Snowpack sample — Loveland Pass, Silver Plume, Colorado, USA (2/11/26, 12:00 PM MST)
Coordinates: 39.663, -105.886
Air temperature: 35 °F
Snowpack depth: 82 cm
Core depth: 10 cm
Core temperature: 15.8 °F
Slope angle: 13°, slope face: 12°
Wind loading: high
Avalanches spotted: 1
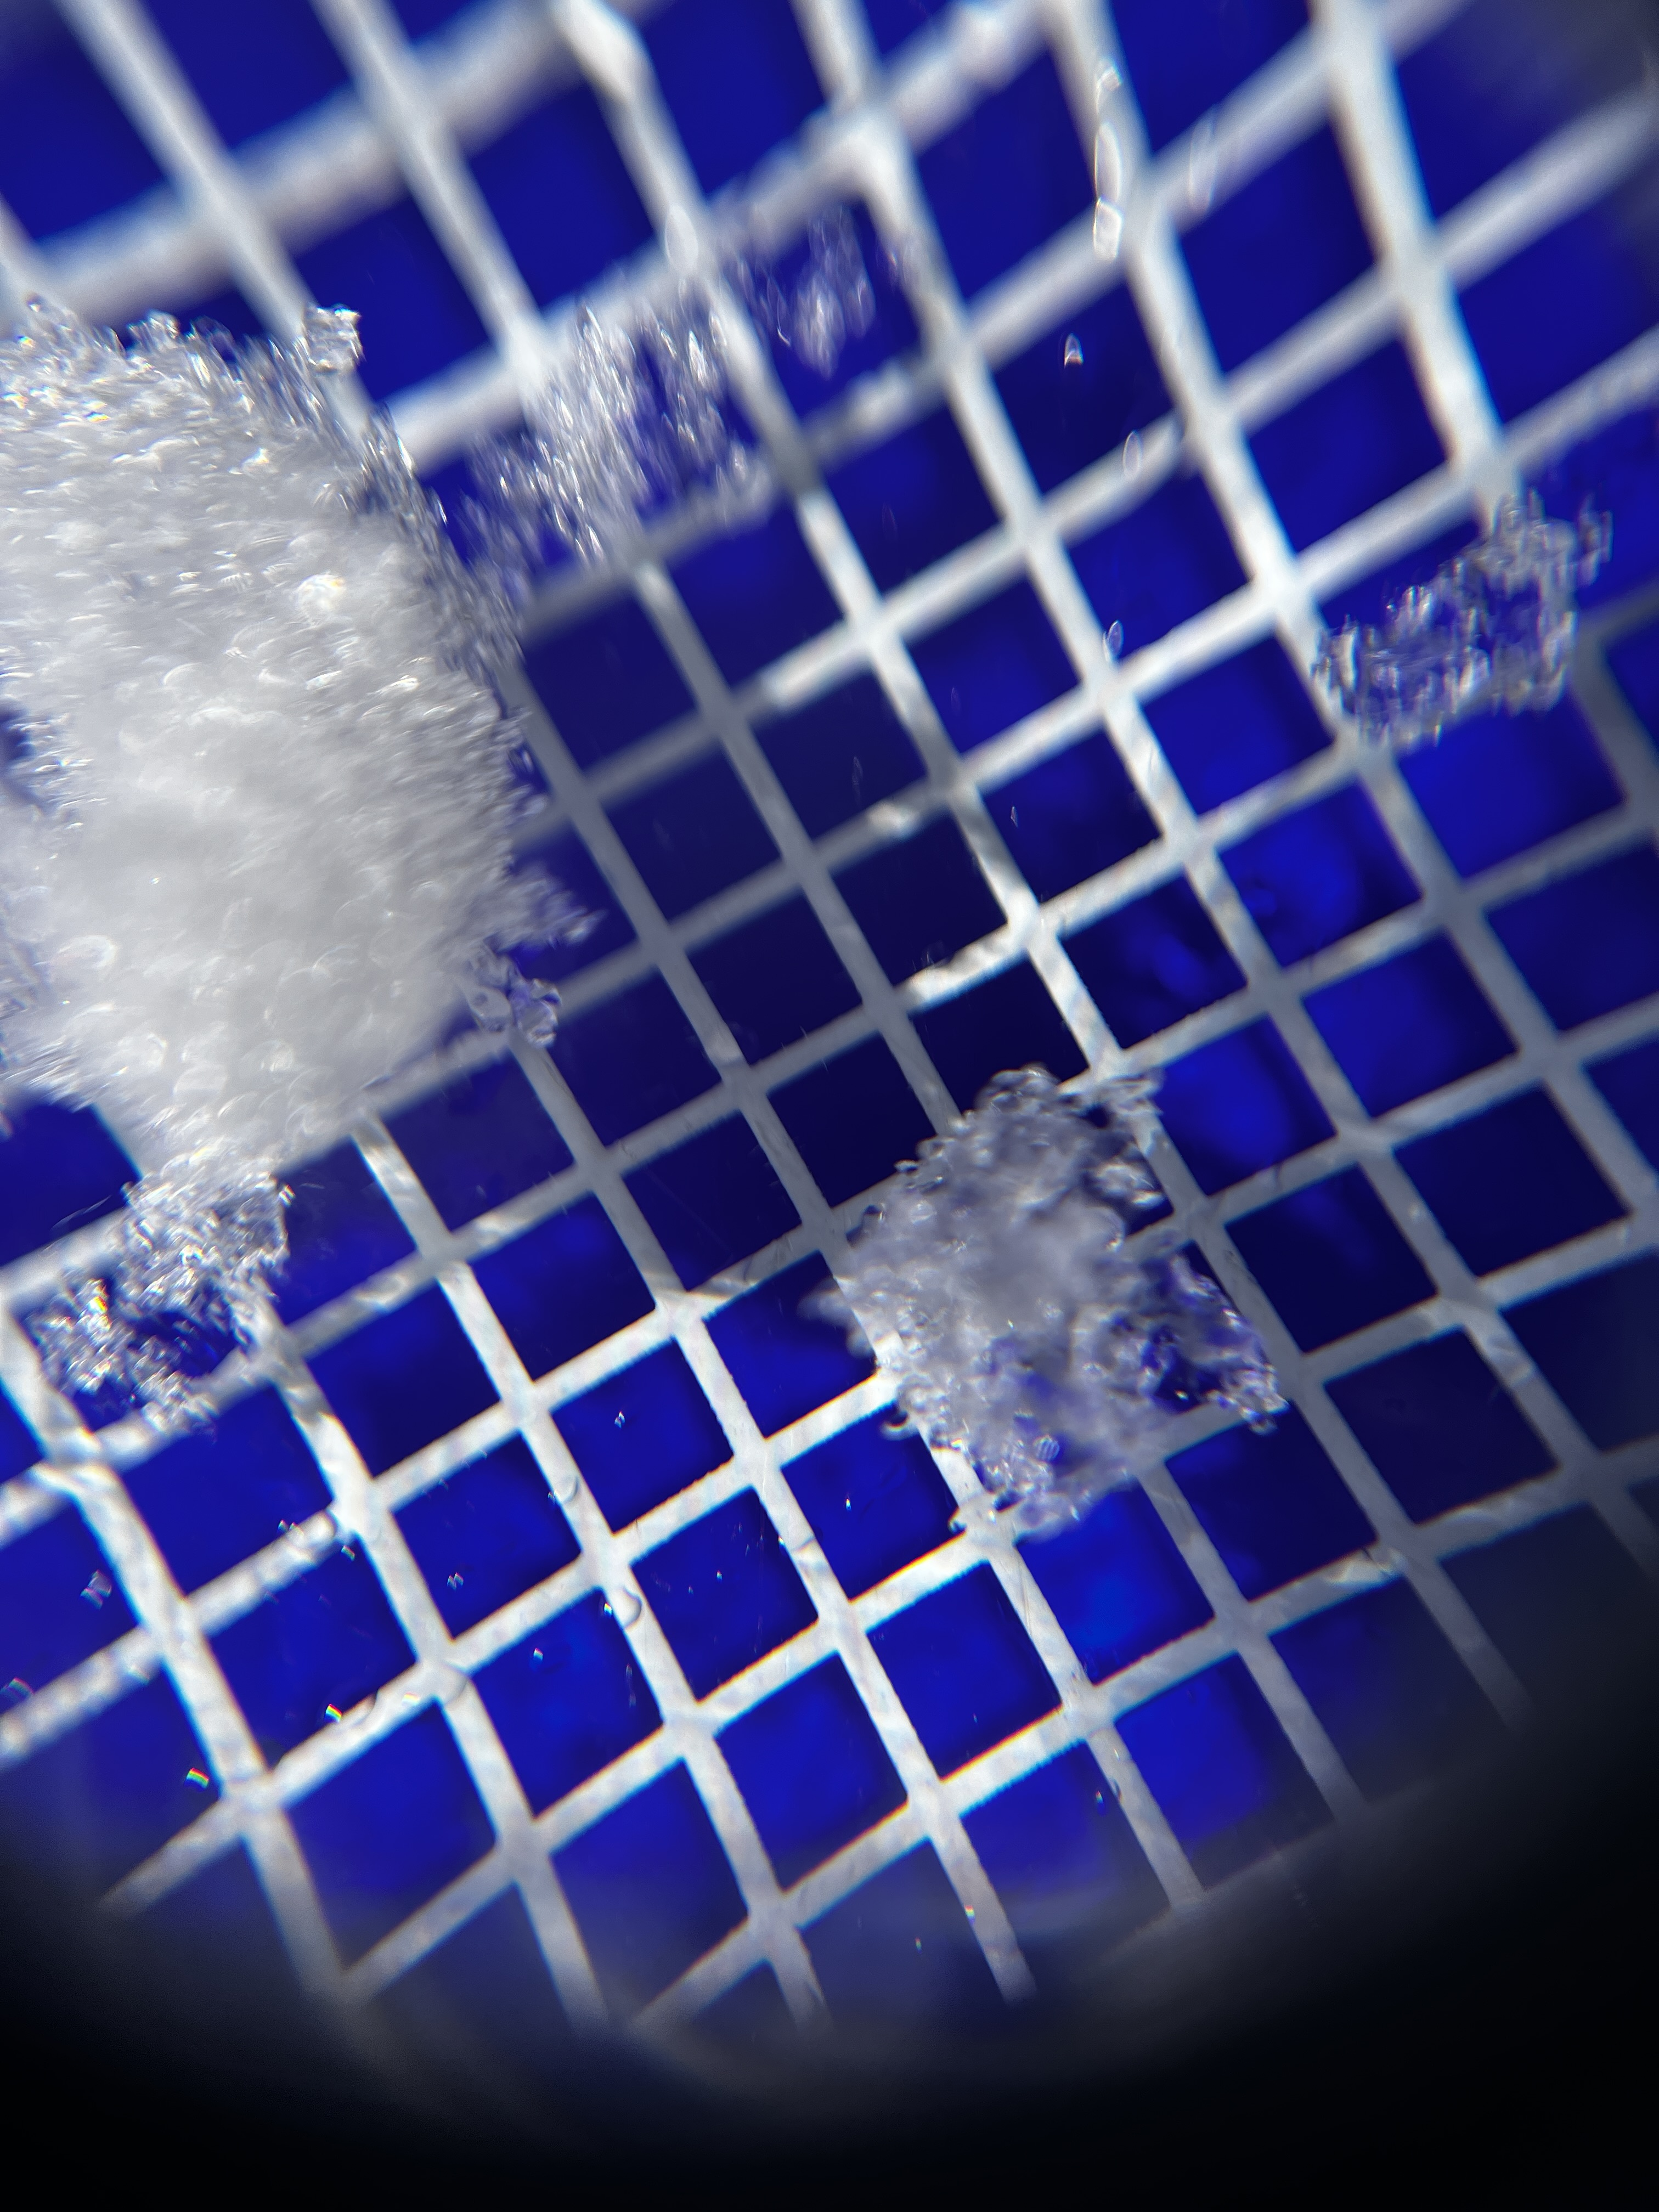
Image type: magnified_profile
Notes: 1 small avalanche spotted on the north side of the bowl, lots of wind loading